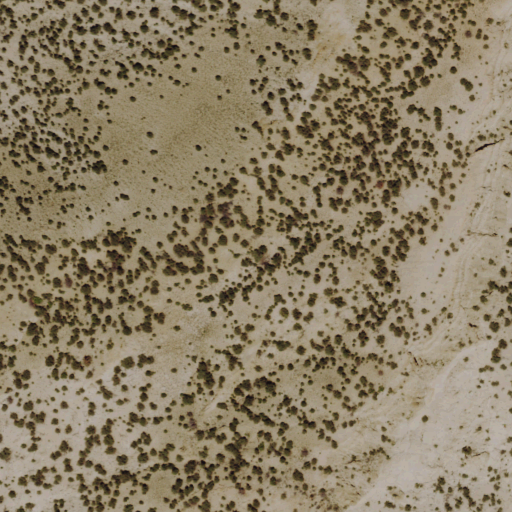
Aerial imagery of ridge(s) in Nevada named Rhyolite Ridge containing evergreen forest, shrub, and barren land